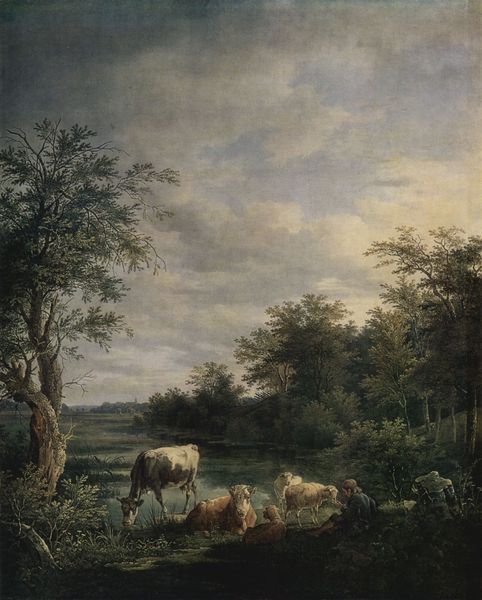
Titel: Landschaft mit Kühen
Künstler: Max Joseph Wagenbauer
Standort: Sankt Petersburg
Institution: Eremitage
Schlagwörter: baum, berg, blau, blätter, dunkel, gemälde, himmel, laub, mann, schatten, wasser, weiß, wolken, bäume, fluss, grün, himmerl, landschaft, mädchen, see, sitzen, teich, ufer, äste, abend, braun, frau, grau, hell, licht, nacht, ausblick, gras, hund, tier, tiere, weg, wiese, wolke, hochformat, malerei, mütze, mensch, rembrandt, stehen, bild, öl, ast, baumstamm, ebene, feld, felder, gräser, horizont, hügel, kühe, morgen, natur, stamm, vieh, weide, weite, busch, büsche, flach, gebüsch, sonne, figur, blatt, pflanzen, wald, beine, bewölkt, bein, farbig, ruhe, liegen, berge, fels, eben, nebel, sonnenuntergang, grasen, herde, kuh, rind, idylle, pause, picknick, rast, romantik, ölgemälde, constable, junge, waldrand, rinder, schaf, knabe, weiden, lichtung, füttern, gewunden, flur, romantisch, fressen, tränke, eiche, hörner, ranzen, schafe, ochse, ochsen, hirte, hirten, schaaf, schäfer, baumstumpf, hirtenjunge, wiederkäuen, kalb, gefiedert, baltt, pastoral, kuhhirte, fressend, ideale landschaft, kurze hose, schäfchenwolken, grase, beisammensein, harde, 1800, belebte landschaft